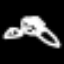
Label: frog